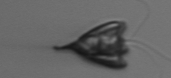
Label: Pyramimonas_longicauda